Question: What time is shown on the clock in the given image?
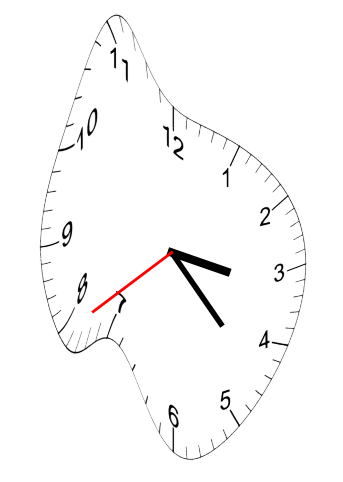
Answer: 03:22:39